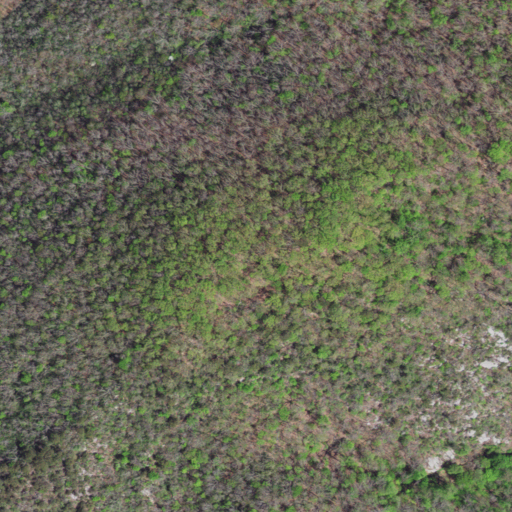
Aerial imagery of mountain in Virginia named Bald Rock containing deciduous forest and mixed forest